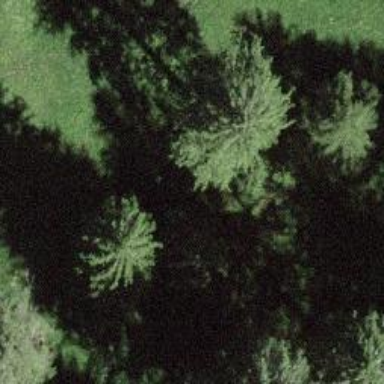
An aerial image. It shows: Single tag "natural: tree."